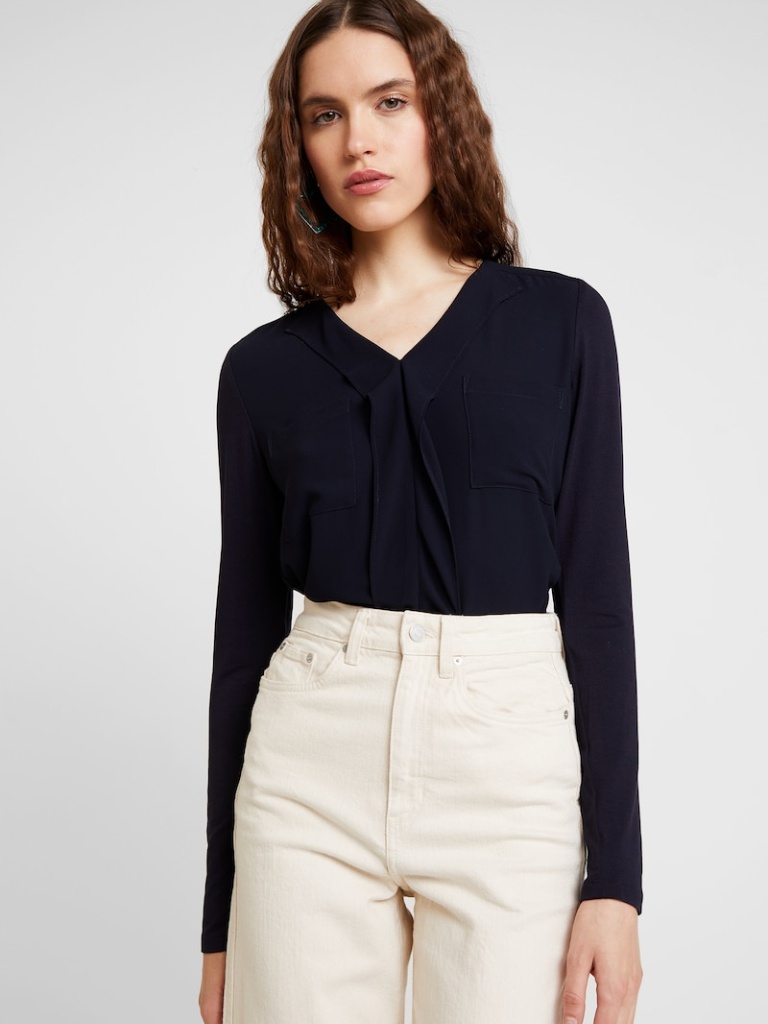
knit relaxed a long-sleeved with the sleeves down hip length Fully Tucked in v-neck blouse